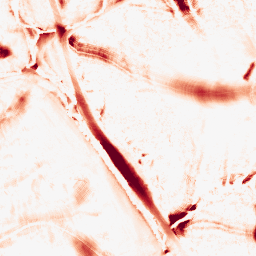
Category: morphological
Decomposition family: morphological
Decomposition parameters: operation: opening
size: 20
Upsampling method: edge_directed
Upsampling parameters: scale: 4
Upsampling scale: 4